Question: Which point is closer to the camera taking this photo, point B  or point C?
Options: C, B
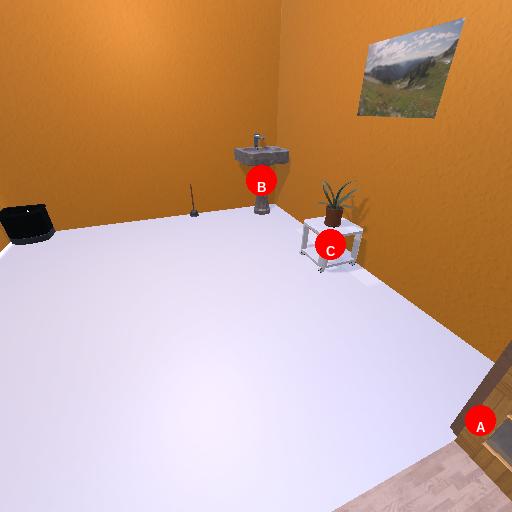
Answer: C